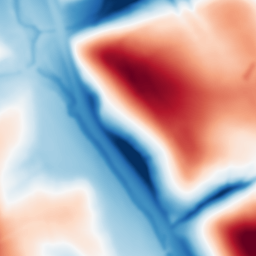
Category: multiscale
Decomposition family: dog
Decomposition parameters: sigma_low: 2
sigma_high: 50
Upsampling method: cubic_catmull_rom
Upsampling parameters: scale: 4
Upsampling scale: 4